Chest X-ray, PA view. Patient: 52 years old, sex M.
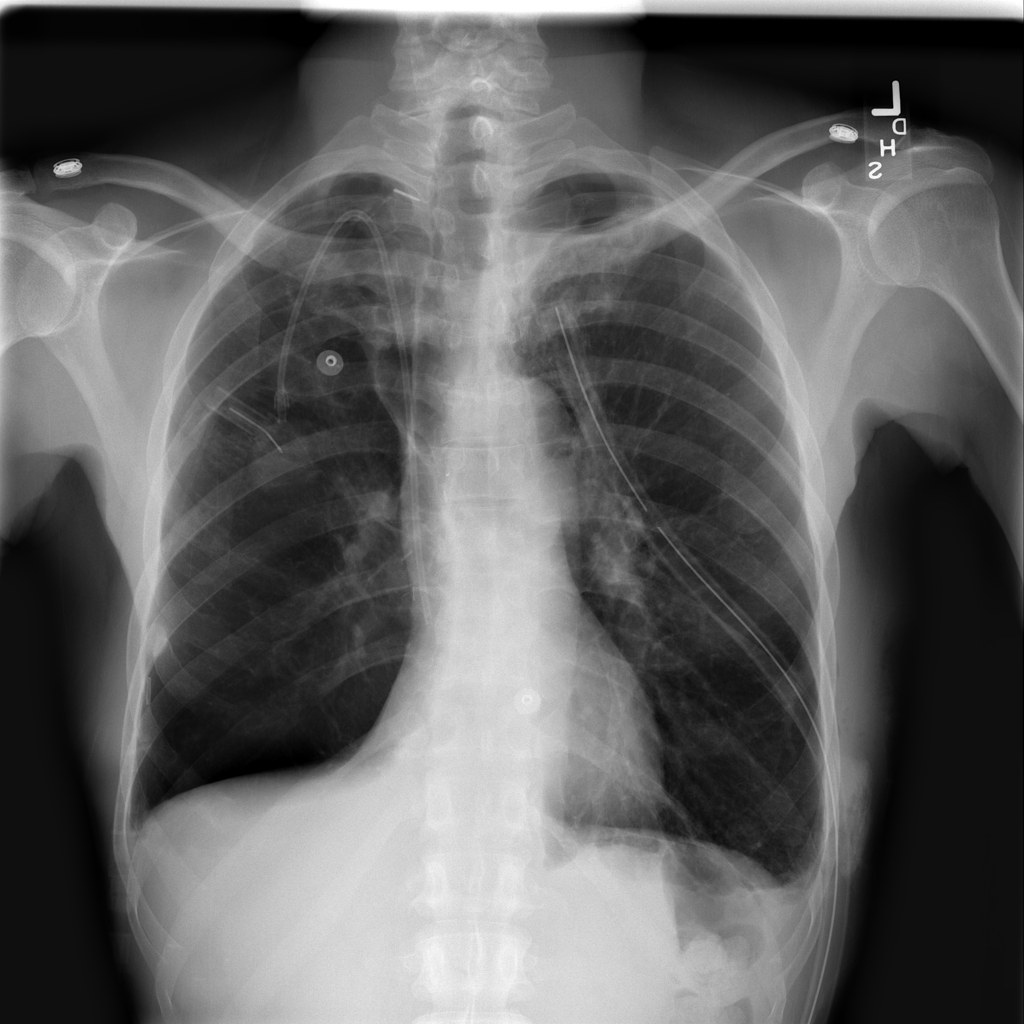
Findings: No Finding